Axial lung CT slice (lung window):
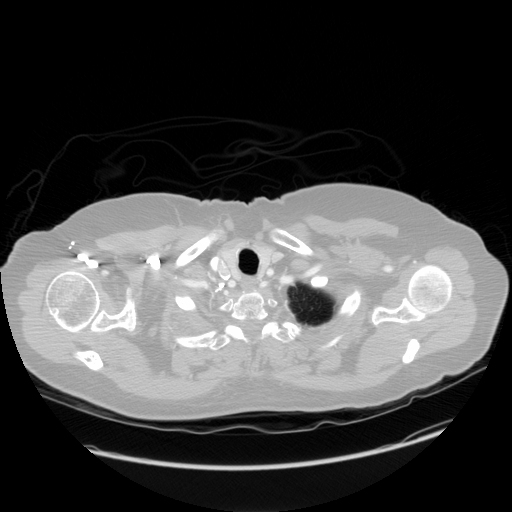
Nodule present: no